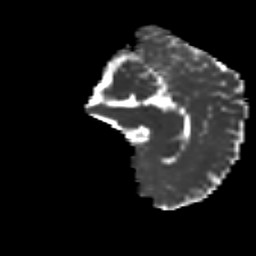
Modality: MD
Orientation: sagittal
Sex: female
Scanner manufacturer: siemens
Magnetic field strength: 3 T
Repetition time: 5 s
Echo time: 0.071 s